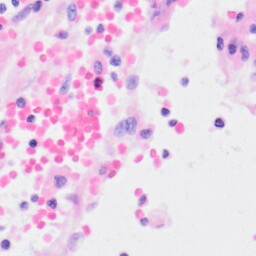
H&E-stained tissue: Kidney